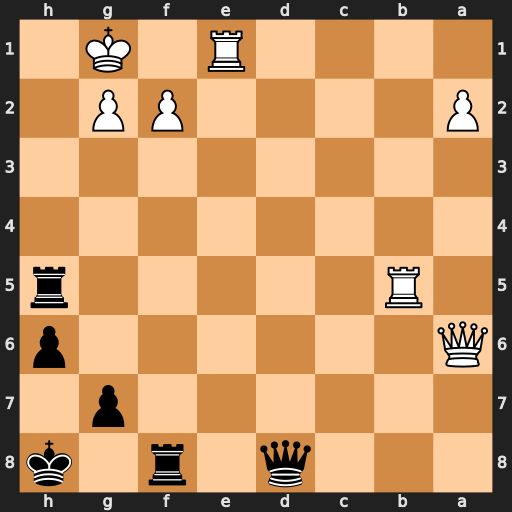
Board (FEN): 3q1r1k/6p1/Q6p/1R5r/8/8/P4PP1/4R1K1
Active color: b
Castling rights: -
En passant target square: -
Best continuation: Rh1+ Kxh1 Qh4+ Kg1 Qxf2+